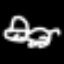
Label: frog